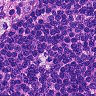
Metastatic tissue present: no